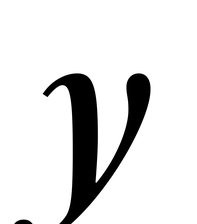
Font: LibreCaslonText-Italic_Medium_Italic